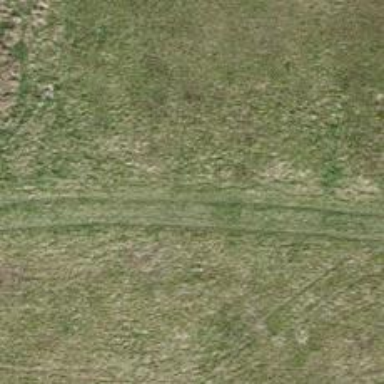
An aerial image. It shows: Track with very rough surface.